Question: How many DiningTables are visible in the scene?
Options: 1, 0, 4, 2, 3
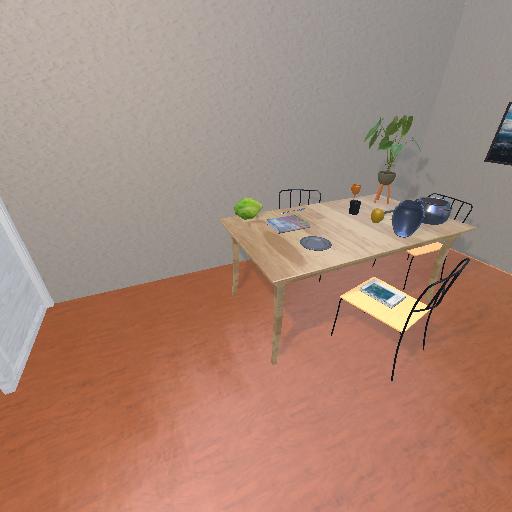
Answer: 1